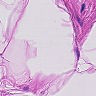
Metastatic tissue present: no